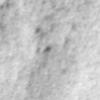
Label: no_change